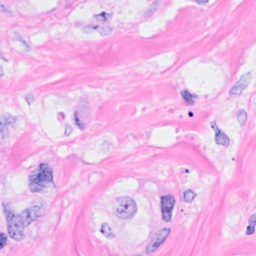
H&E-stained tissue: Breast